Question: I am working with gcc(cygwin), gnu make, windows 7 and cmake.
my cmake testprojekt has the following structure
'''
rootdir
|-- App
| |-- app.cpp
| +-- CMakeLists.txt
|-- Lib
| |-- lib.cpp
| |-- CMakeLists.txt
|-- MakeFileProject
+ CMakeLists.txt
'''
rootdir/App/app.cpp:
'''
#include<string>
void printThemMessageToScreen(std::string input);//prototype
int main(int argc,char **argv){
printThemMessageToScreen("this will be displayed by our lib");
return 0;
}
'''
rootdir/Lib/lib.cpp:
'''
#include<iostream>
#include<string>
void printThemMessageToScreen(std::string input){
std::cout<<input;
}
'''
rootdir/CMakeLists.txt:
'''
cmake_minimum_required(VERSION 2.6)
project(TestProject)
add_subdirectory(App)
add_subdirectory(Lib)
'''
rootdir/Lib/CMakeLists.txt:
'''
add_library(Lib SHARED lib.cpp)
'''
rootdir/App/CMakeLists.txt:
'''
# Make sure the compiler can find include files from our Lib library.
include_directories (${LIB_SOURCE_DIR}/Lib)
# Make sure the linker can find the Lib library once it is built.
link_directories (${LIB_BINARY_DIR}/Lib)
# Add executable called "TestProjectExecutable" that is built from the source files
add_executable (TestProjectExecutable app.cpp)
# Link the executable to the lib library.
target_link_libraries (TestProjectExecutable Lib)
'''
Now, when i run cmake and make, everything will get generated & built with no errors, but when i try to execute the binary, it will fail because the library which was generated could not be found.
BUT: when i copy the lib dll into the same directory like the app exe, it will get executed!
also: if i configure the library to be static, it will also execute.
how to tell the runtime linker where to look for my dll?
## UPDATE:
Solution according to the Method proposed by User Vorren:
I opened up the registry editor, and navigated to the following Key:
'''
HKEY_LOCAL_MACHINE\SOFTWARE\Microsoft\Windows\CurrentVersion\App Paths
'''
, here i created a new key with the name of my Applikation:
in this case : TestProjectExecutable.exe
after that, the (default) value was set to the full path of TestProjectExecutable.exe including the filename and extension. Then i created another String Value called "Path" and set the value to the folder where the dll was located:

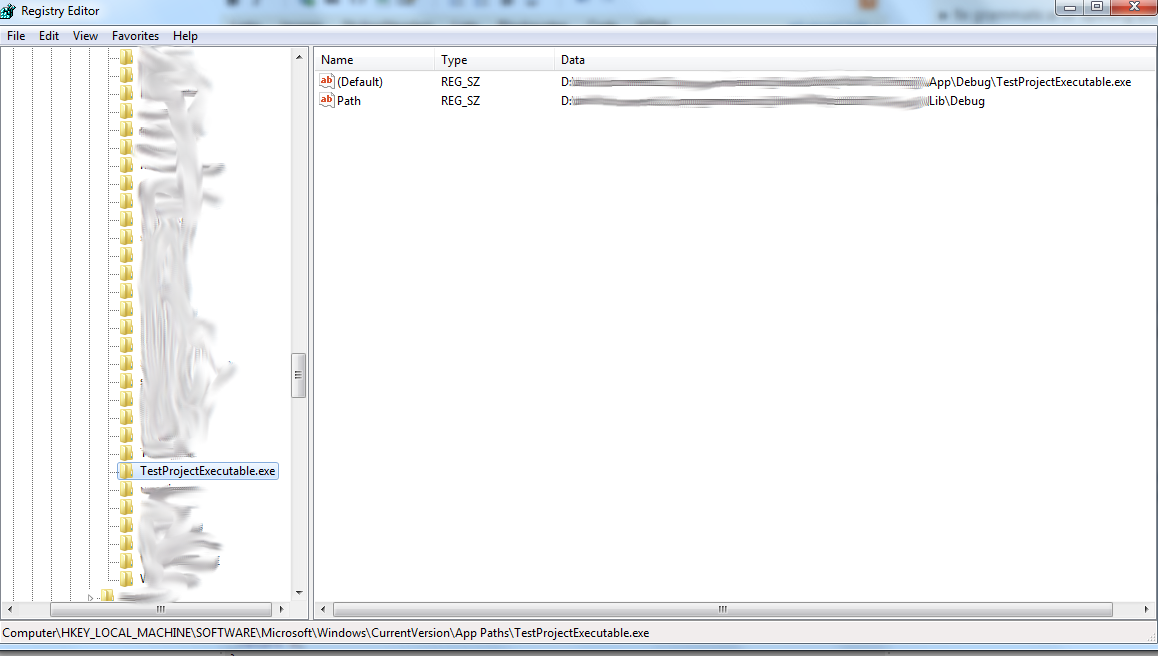
Answer: Your problem lies not with linker or compiler, but with the way Windows searches for DLL's.
The OS will use the following algorithm to locate the required DLL's:
Look in:
1. The directories listed in the Application-specific Path registry key;
2. The directory where the executable module for the current process is located;
3. The current directory;
4. The Windows system directory;
5. The Windows directory;
6. The directories listed in the PATH environment variable;
Thus you have two reasonable options if you don't want to clutter the OS directories with your app-specific dll:
1. Create an app-specific Path registry entry (I would go with this option);
2. Put your DLL in the same folder as your EXE;
3. Modify the PATH variable (but why would you do that, if you can go with option 1?);